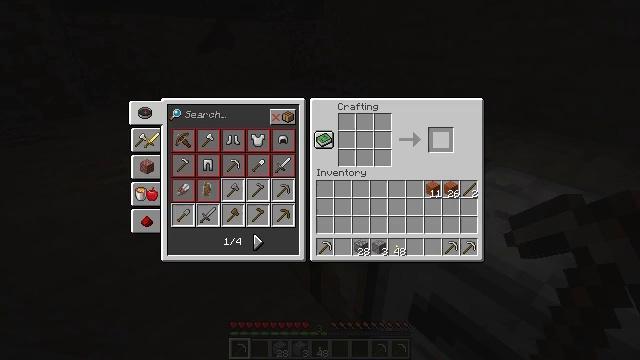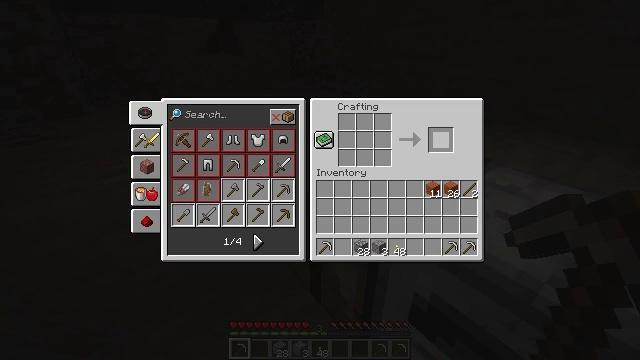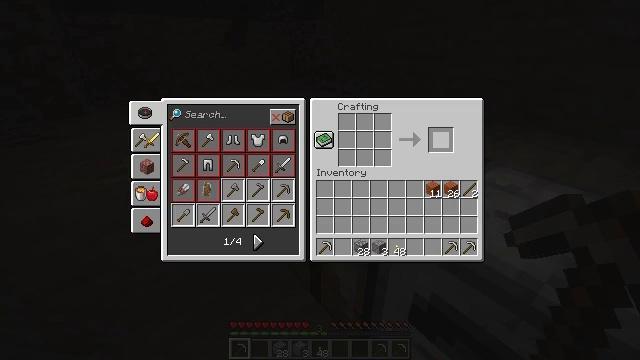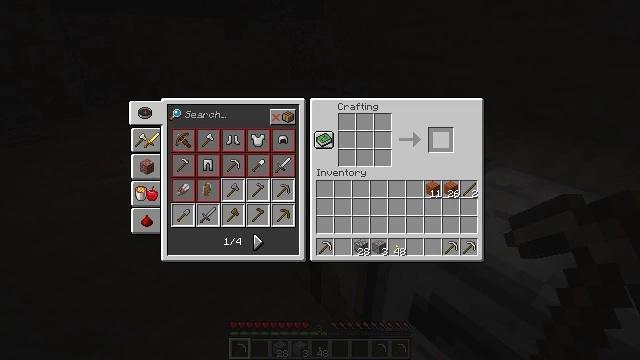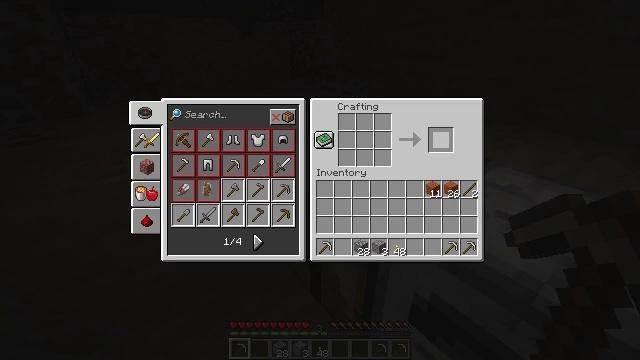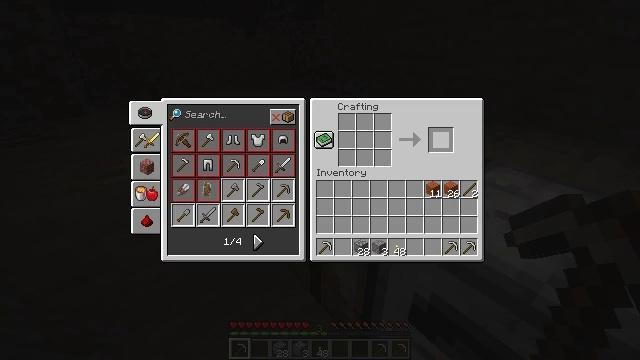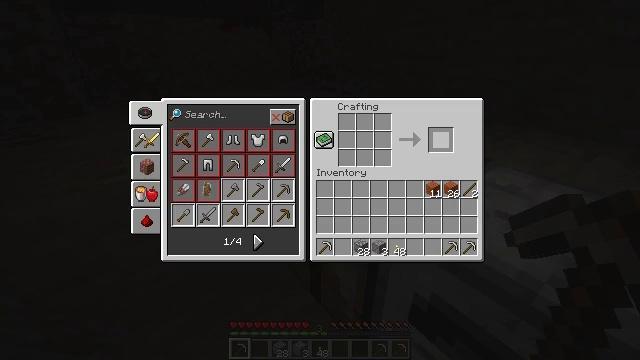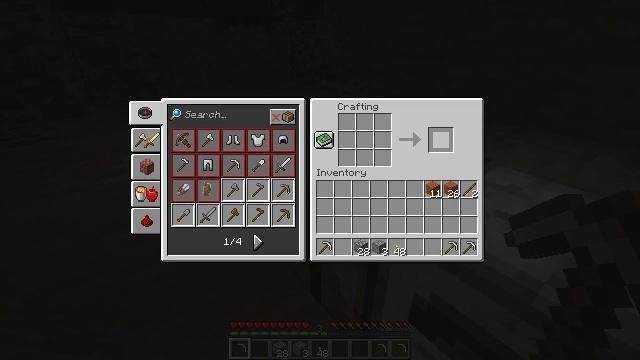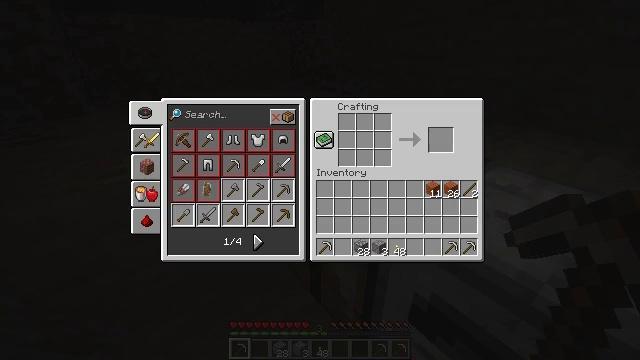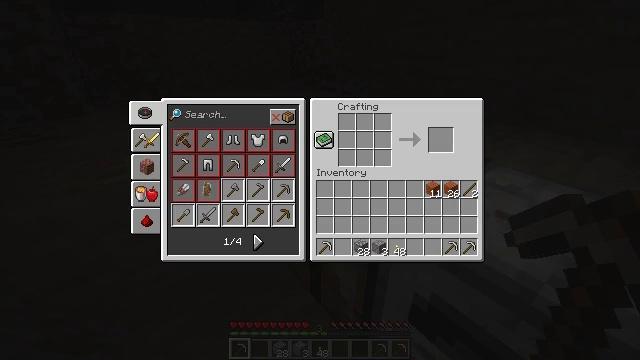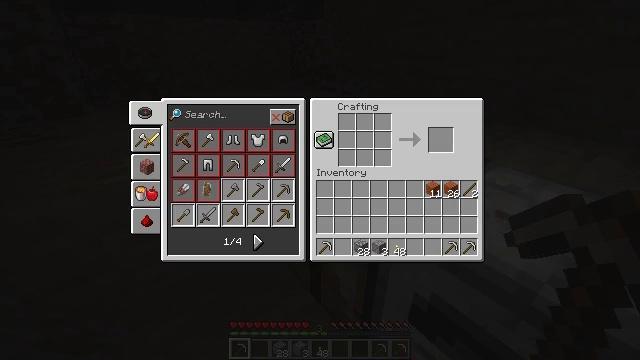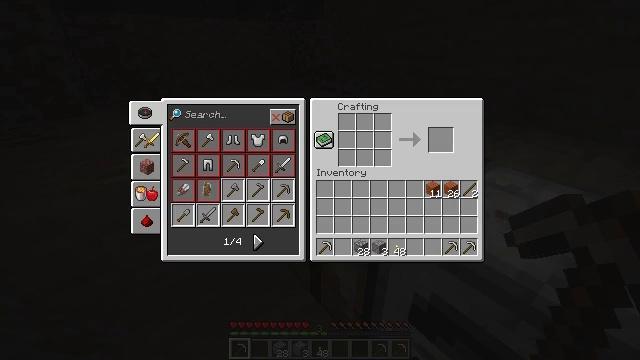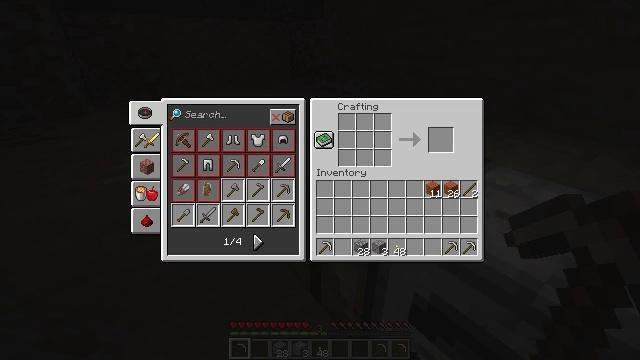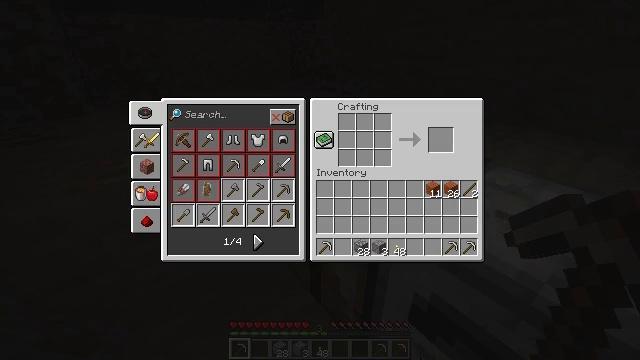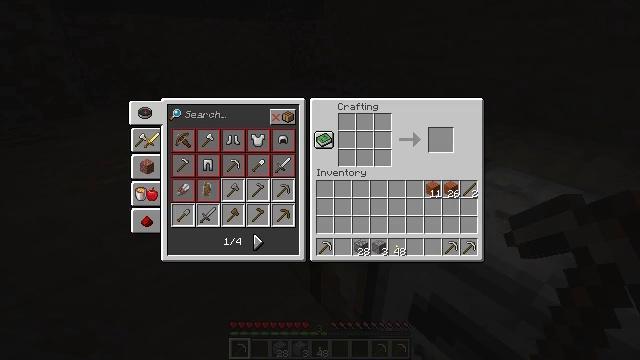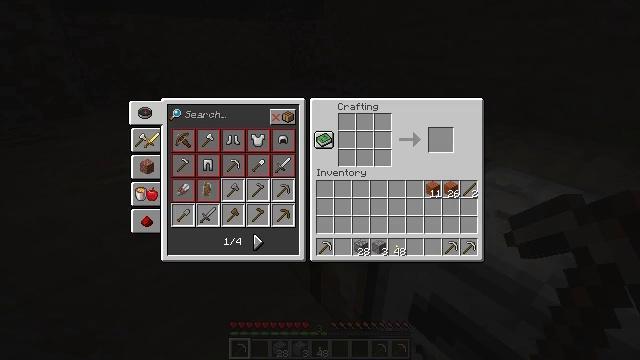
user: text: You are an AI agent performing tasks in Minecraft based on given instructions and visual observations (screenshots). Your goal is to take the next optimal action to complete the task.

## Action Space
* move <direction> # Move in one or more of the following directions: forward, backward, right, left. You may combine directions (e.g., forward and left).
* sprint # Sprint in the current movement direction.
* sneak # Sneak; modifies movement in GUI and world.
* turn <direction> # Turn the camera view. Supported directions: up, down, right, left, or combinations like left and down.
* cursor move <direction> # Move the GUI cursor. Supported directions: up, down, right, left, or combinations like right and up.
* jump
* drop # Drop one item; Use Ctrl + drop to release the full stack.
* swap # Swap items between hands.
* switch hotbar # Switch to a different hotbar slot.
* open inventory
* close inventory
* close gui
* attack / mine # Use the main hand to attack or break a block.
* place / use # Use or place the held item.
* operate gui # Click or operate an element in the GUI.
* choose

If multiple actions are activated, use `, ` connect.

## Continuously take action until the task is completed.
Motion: motion action
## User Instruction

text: Remove gravel from the inventory.
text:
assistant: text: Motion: sneak, open gui
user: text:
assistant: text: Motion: sneak
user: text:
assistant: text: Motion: no_op
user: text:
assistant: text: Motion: no_op
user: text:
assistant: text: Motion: no_op
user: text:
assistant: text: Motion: no_op
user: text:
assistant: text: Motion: no_op
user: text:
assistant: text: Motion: cursor move right and down
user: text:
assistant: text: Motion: cursor move right and down
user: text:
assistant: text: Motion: cursor move right and down
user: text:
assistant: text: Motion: cursor move down
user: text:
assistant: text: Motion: cursor move down
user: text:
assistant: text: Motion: no_op
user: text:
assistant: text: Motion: no_op
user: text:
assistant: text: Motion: cursor move left and up
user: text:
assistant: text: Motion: no_op
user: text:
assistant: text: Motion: no_op
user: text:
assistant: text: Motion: operate gui
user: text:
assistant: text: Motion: operate gui
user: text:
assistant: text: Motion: operate gui
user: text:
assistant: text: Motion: cursor move left, operate gui
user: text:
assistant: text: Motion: cursor move left
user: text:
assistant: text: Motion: cursor move left
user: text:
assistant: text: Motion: cursor move left
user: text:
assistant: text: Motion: cursor move left
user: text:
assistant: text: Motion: no_op
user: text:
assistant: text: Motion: no_op
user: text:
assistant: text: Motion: cursor move left
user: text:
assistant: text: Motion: no_op
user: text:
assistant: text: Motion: no_op